Field crop: maize
Growth stage: 2
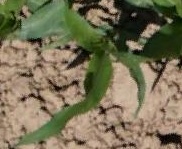
Species: maize